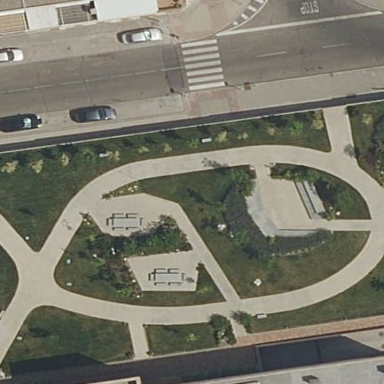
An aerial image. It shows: Park.